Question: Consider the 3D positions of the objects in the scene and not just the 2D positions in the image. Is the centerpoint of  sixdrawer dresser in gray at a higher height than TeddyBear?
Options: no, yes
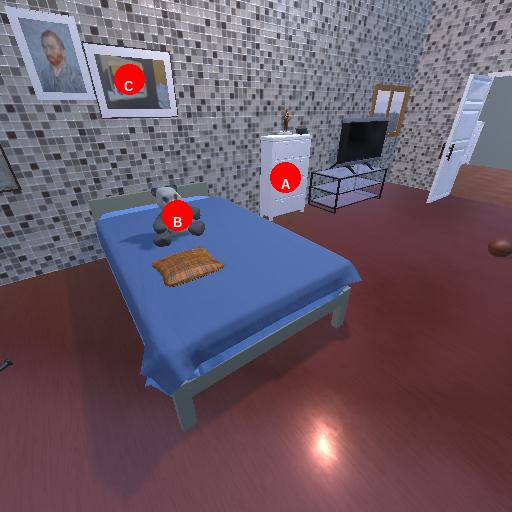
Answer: no